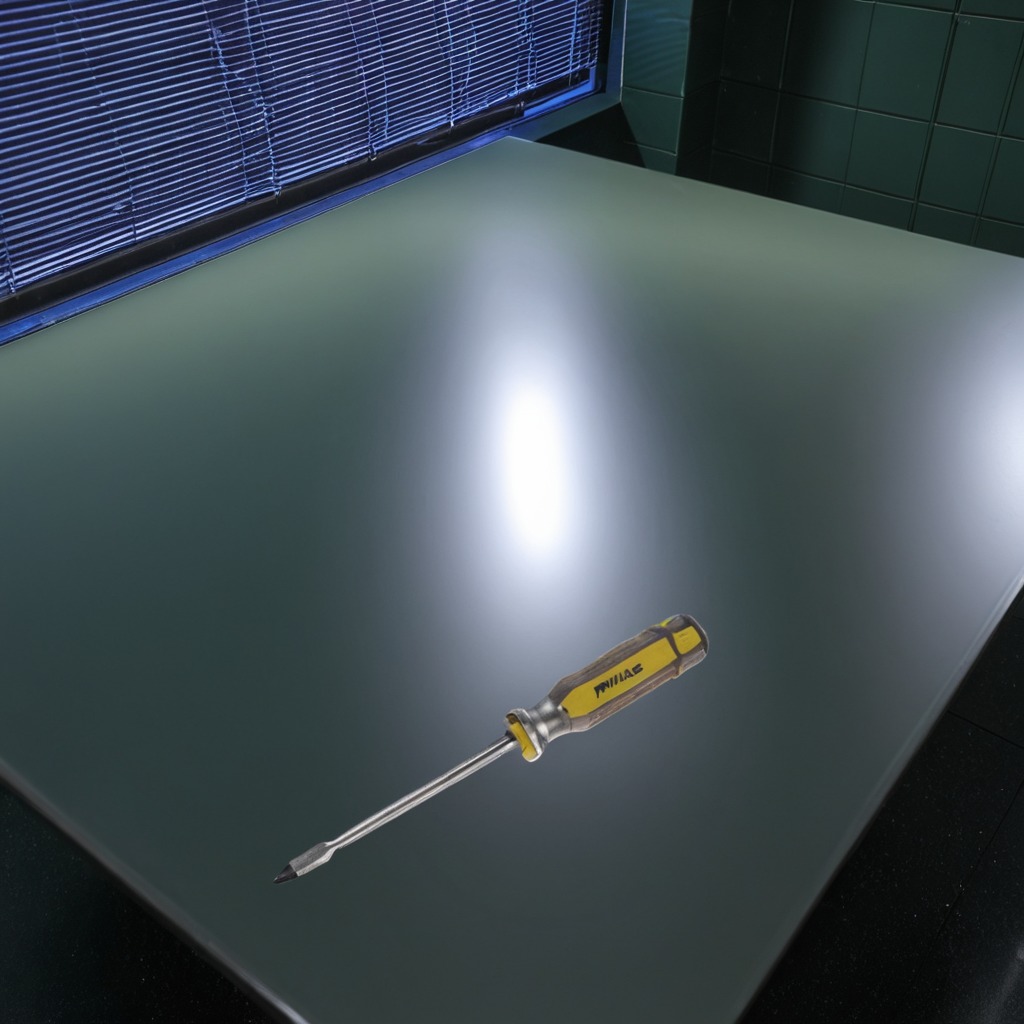
A screwdriver lies on a clean empty table in a railway signal maintenance room lit by harsh overhead fluorescents photorealistic surface textures crisp shadows high dynamic range